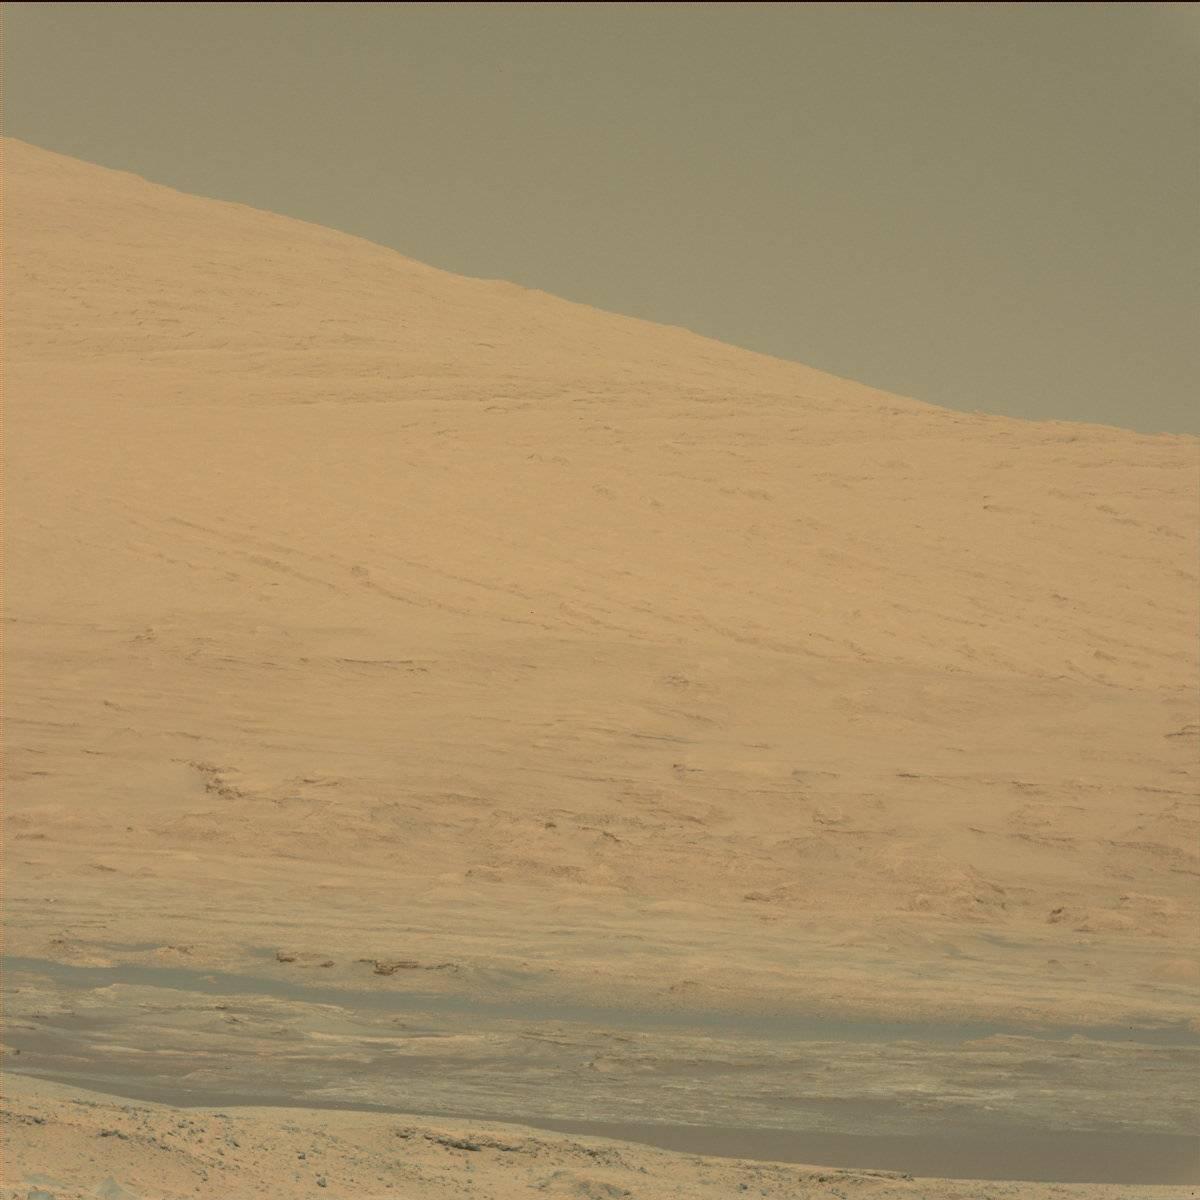
Terrain classes present: Bedrock, Ridge, Sand / Soil, Sky